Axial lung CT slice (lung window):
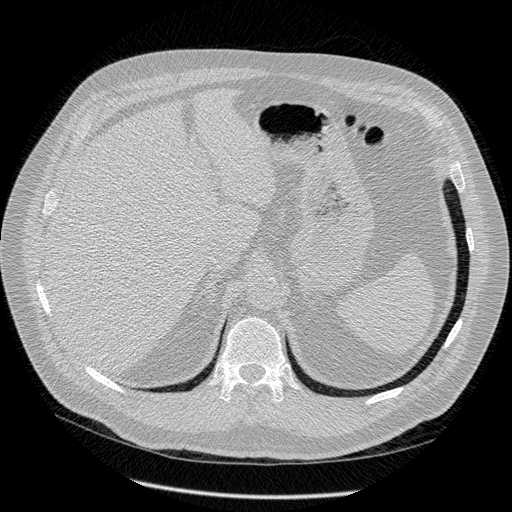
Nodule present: no